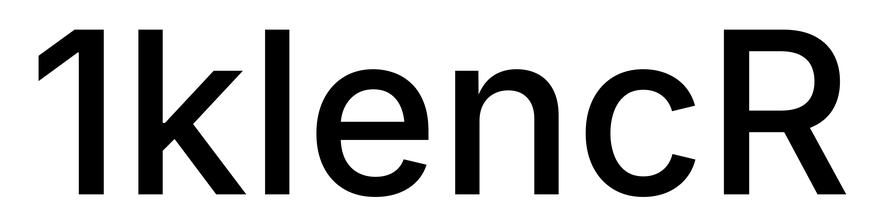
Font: Inter_Medium